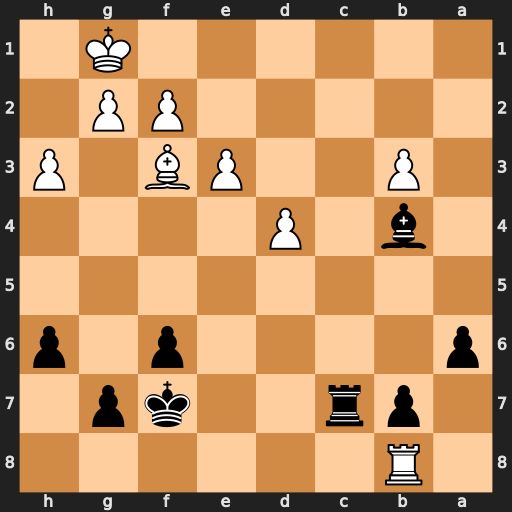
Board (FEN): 1R6/1pr2kp1/p4p1p/8/1b1P4/1P2PB1P/5PP1/6K1
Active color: b
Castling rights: -
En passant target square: -
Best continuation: Rc1+ Kh2 Bd6+ g3 Bxb8